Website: apple
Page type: billing-address
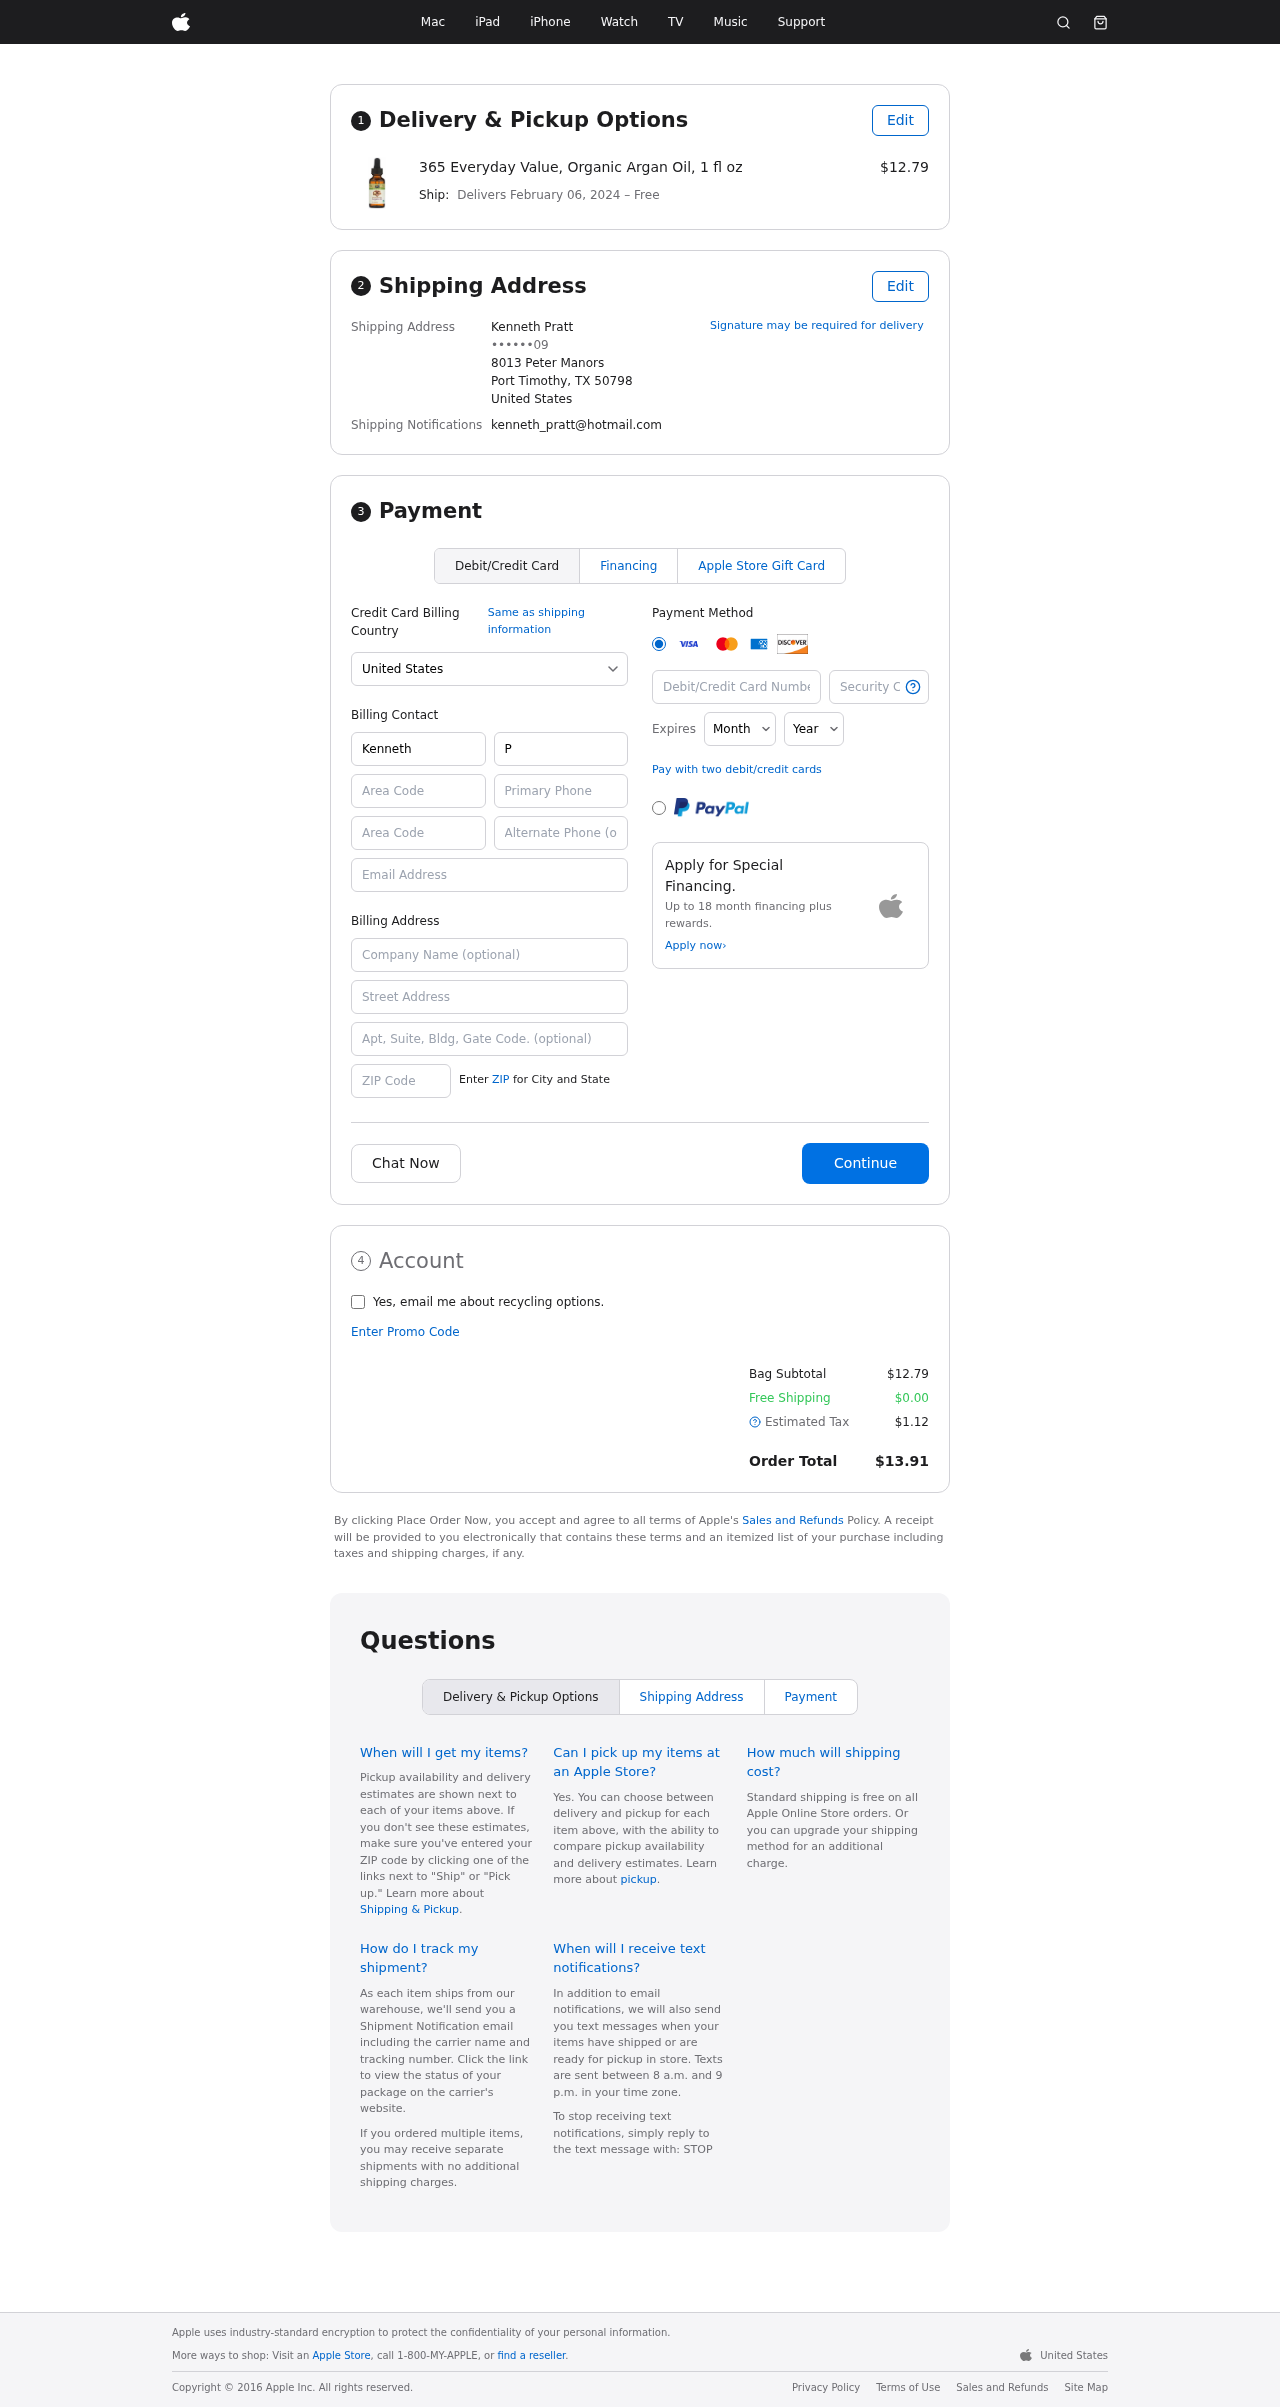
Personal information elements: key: PII_CARD_CVV
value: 8476
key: PII_CARD_EXPIRY_MONTH
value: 12
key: PII_CARD_EXPIRY_YEAR
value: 30
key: PII_CARD_NUMBER
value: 3445 7118 6251 521
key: PII_CITY_STATE_ZIP
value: Port Timothy, TX 50798
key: PII_COUNTRY
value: United States
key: PII_EMAIL
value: kenneth_pratt@hotmail.com
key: PII_FULLNAME
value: Kenneth Pratt
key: PII_STREET
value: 8013 Peter Manors
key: PII_PHONE_MASKED
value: ••••••09
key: PII_BILLING_FIRSTNAME
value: Kenneth
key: PII_BILLING_LASTNAME
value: Pratt
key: PII_BILLING_PHONE_AREA
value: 750
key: PII_BILLING_PHONE
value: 7502914209
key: PII_BILLING_EMAIL
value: kenneth_pratt@hotmail.com
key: PII_BILLING_STREET
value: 8013 Peter Manors
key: PII_BILLING_POSTCODE
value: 50798
Product elements: key: PRODUCT1_NAME
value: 365 Everyday Value, Organic Argan Oil, 1 fl oz
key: PRODUCT1_PRICE
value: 12.79
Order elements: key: ORDER_DELIVERY_DATE
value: February 06, 2024
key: ORDER_SUBTOTAL
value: $12.79
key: ORDER_SHIPPING_COST
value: $0.00
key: ORDER_TAX
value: $1.12
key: ORDER_TOTAL
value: $13.91